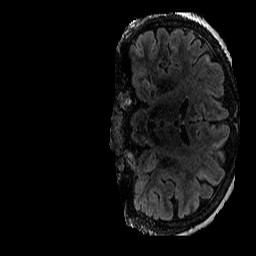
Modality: FLAIR
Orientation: coronal
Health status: ill
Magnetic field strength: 3 T